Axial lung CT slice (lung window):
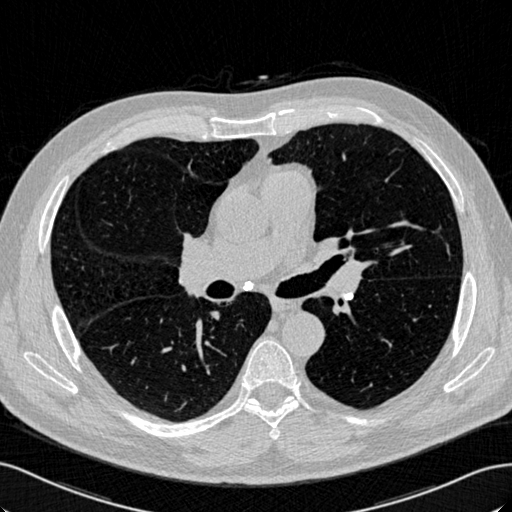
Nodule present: no